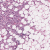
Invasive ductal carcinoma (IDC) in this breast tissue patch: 1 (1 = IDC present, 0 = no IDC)